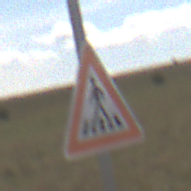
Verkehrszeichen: FussgaengerueberwegRechts
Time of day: Midday
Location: Outdoor (Nature)
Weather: PartlyCloudy
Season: NotSpecified
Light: Natural